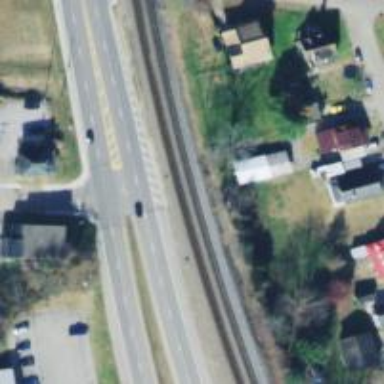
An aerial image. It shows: Primary highway.